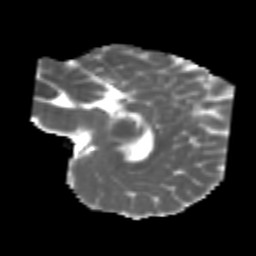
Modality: MD
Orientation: sagittal
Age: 7
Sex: male
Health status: healthy